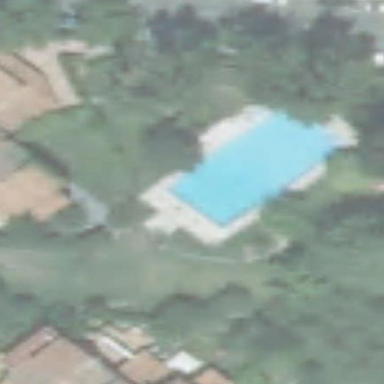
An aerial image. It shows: Swimming pool located in leisure land.